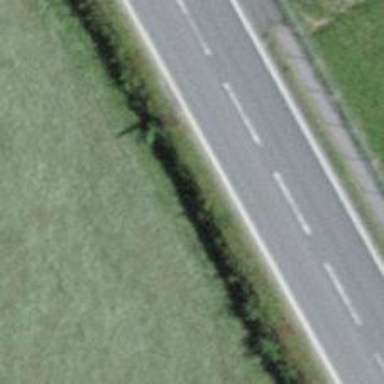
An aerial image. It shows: Hedge barrier.